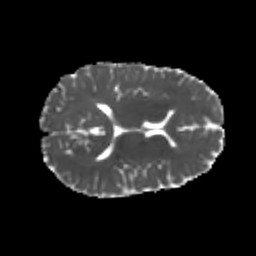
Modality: MD
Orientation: axial
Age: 24
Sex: female
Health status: healthy
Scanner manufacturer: philips
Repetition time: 7.387 s
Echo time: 0.08599 s